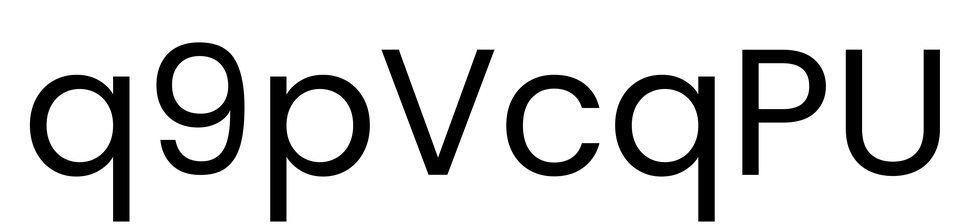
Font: Poppins-Regular